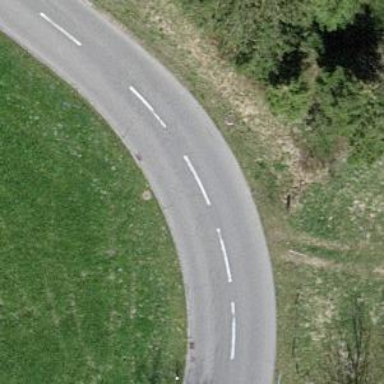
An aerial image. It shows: Tertiary road with asphalt surface.